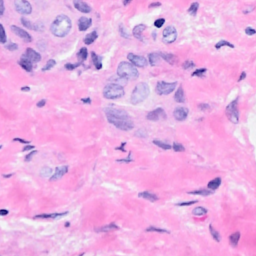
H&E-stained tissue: Breast